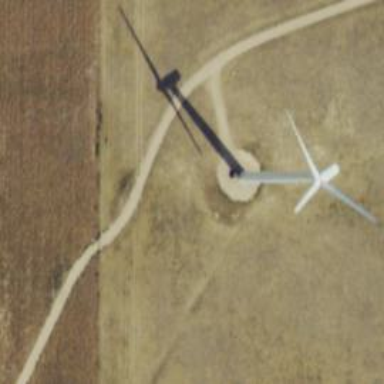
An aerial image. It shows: Wind generator powered by wind turbine.